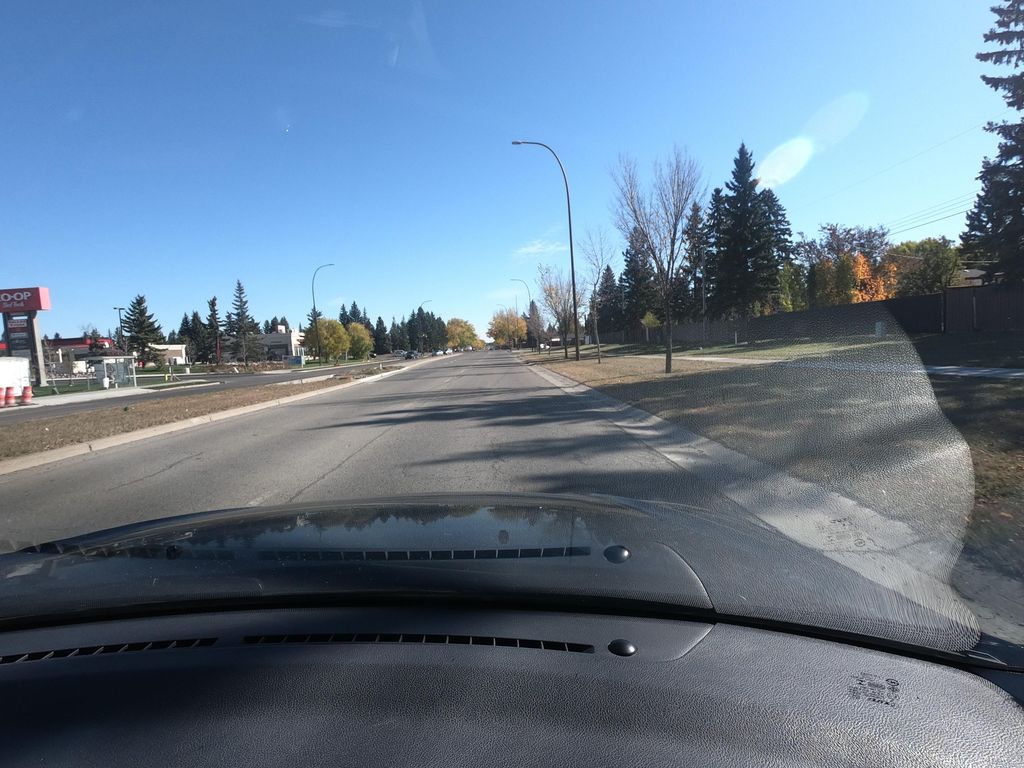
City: calgary